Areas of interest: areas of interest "Soccer Field"
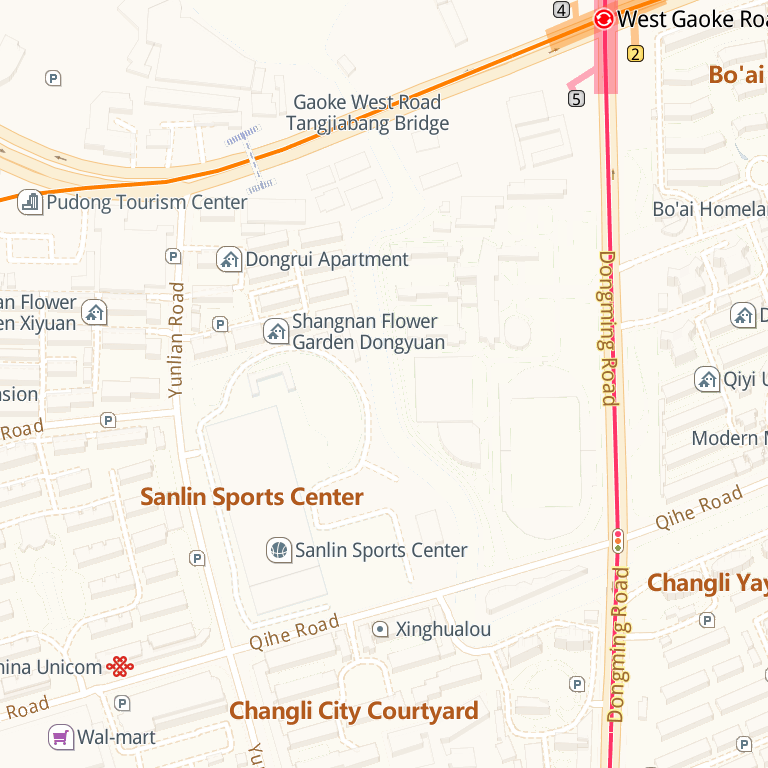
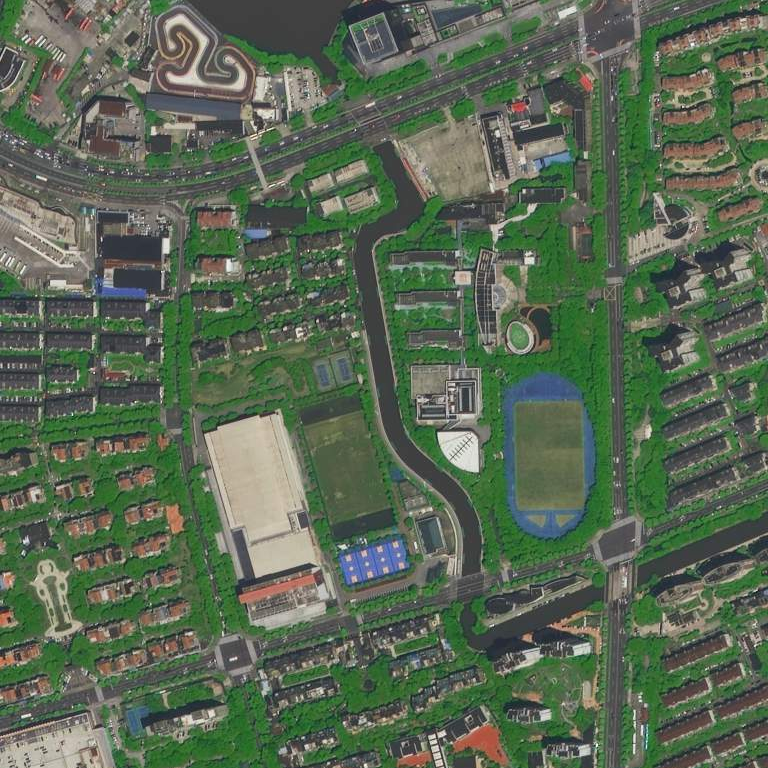